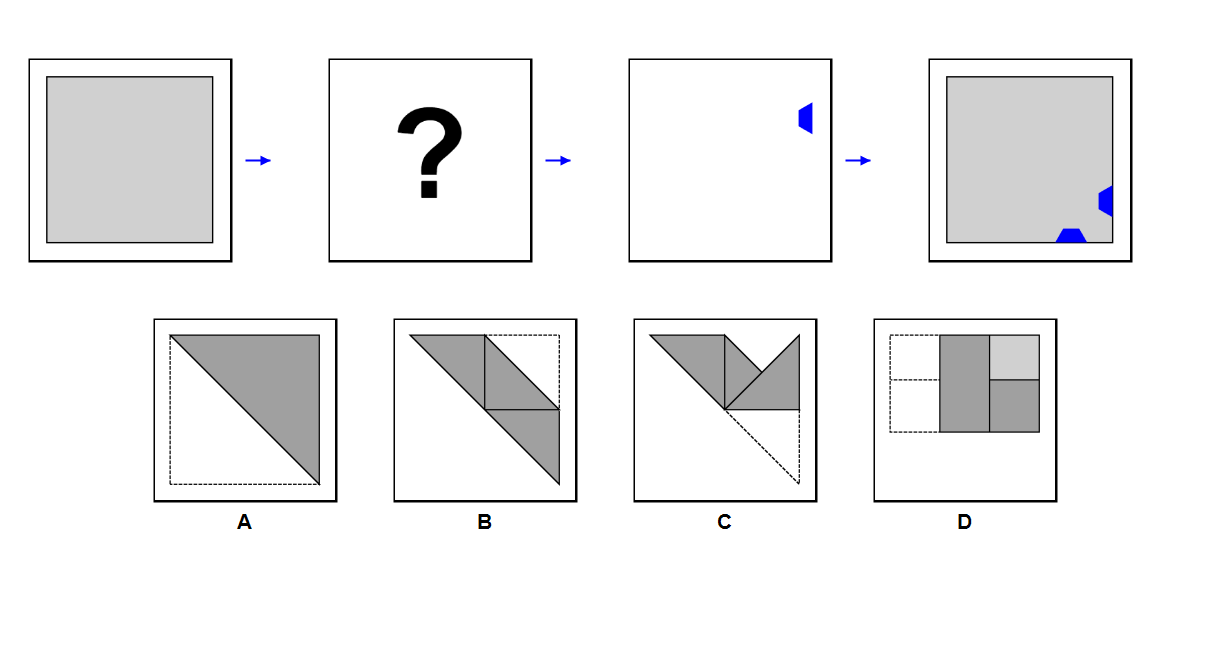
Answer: D